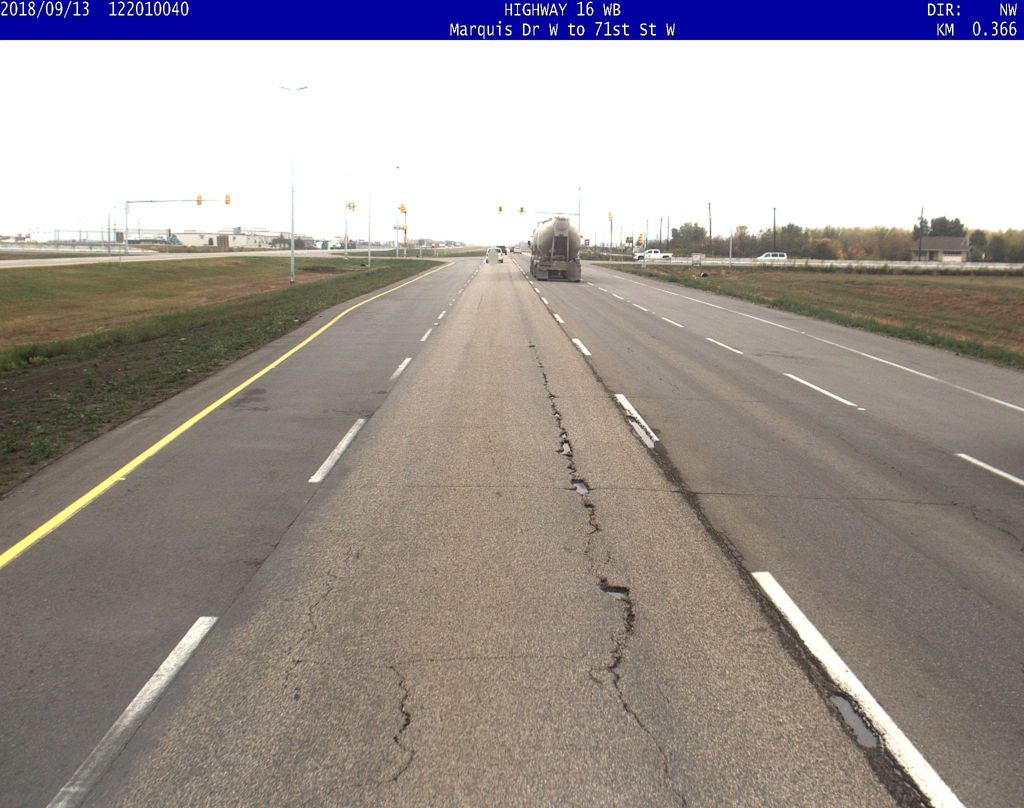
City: saskatoon